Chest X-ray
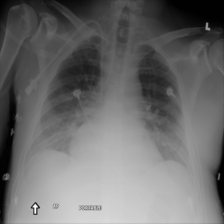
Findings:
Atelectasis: negative
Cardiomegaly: negative
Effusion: negative
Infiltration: negative
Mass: negative
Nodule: negative
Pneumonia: positive
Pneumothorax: negative
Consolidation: negative
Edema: negative
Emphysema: negative
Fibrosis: negative
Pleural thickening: negative
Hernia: negative